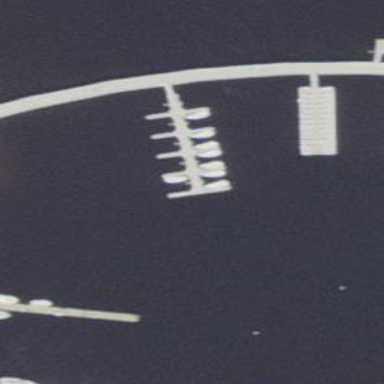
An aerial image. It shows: Man-made pier.